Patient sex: F
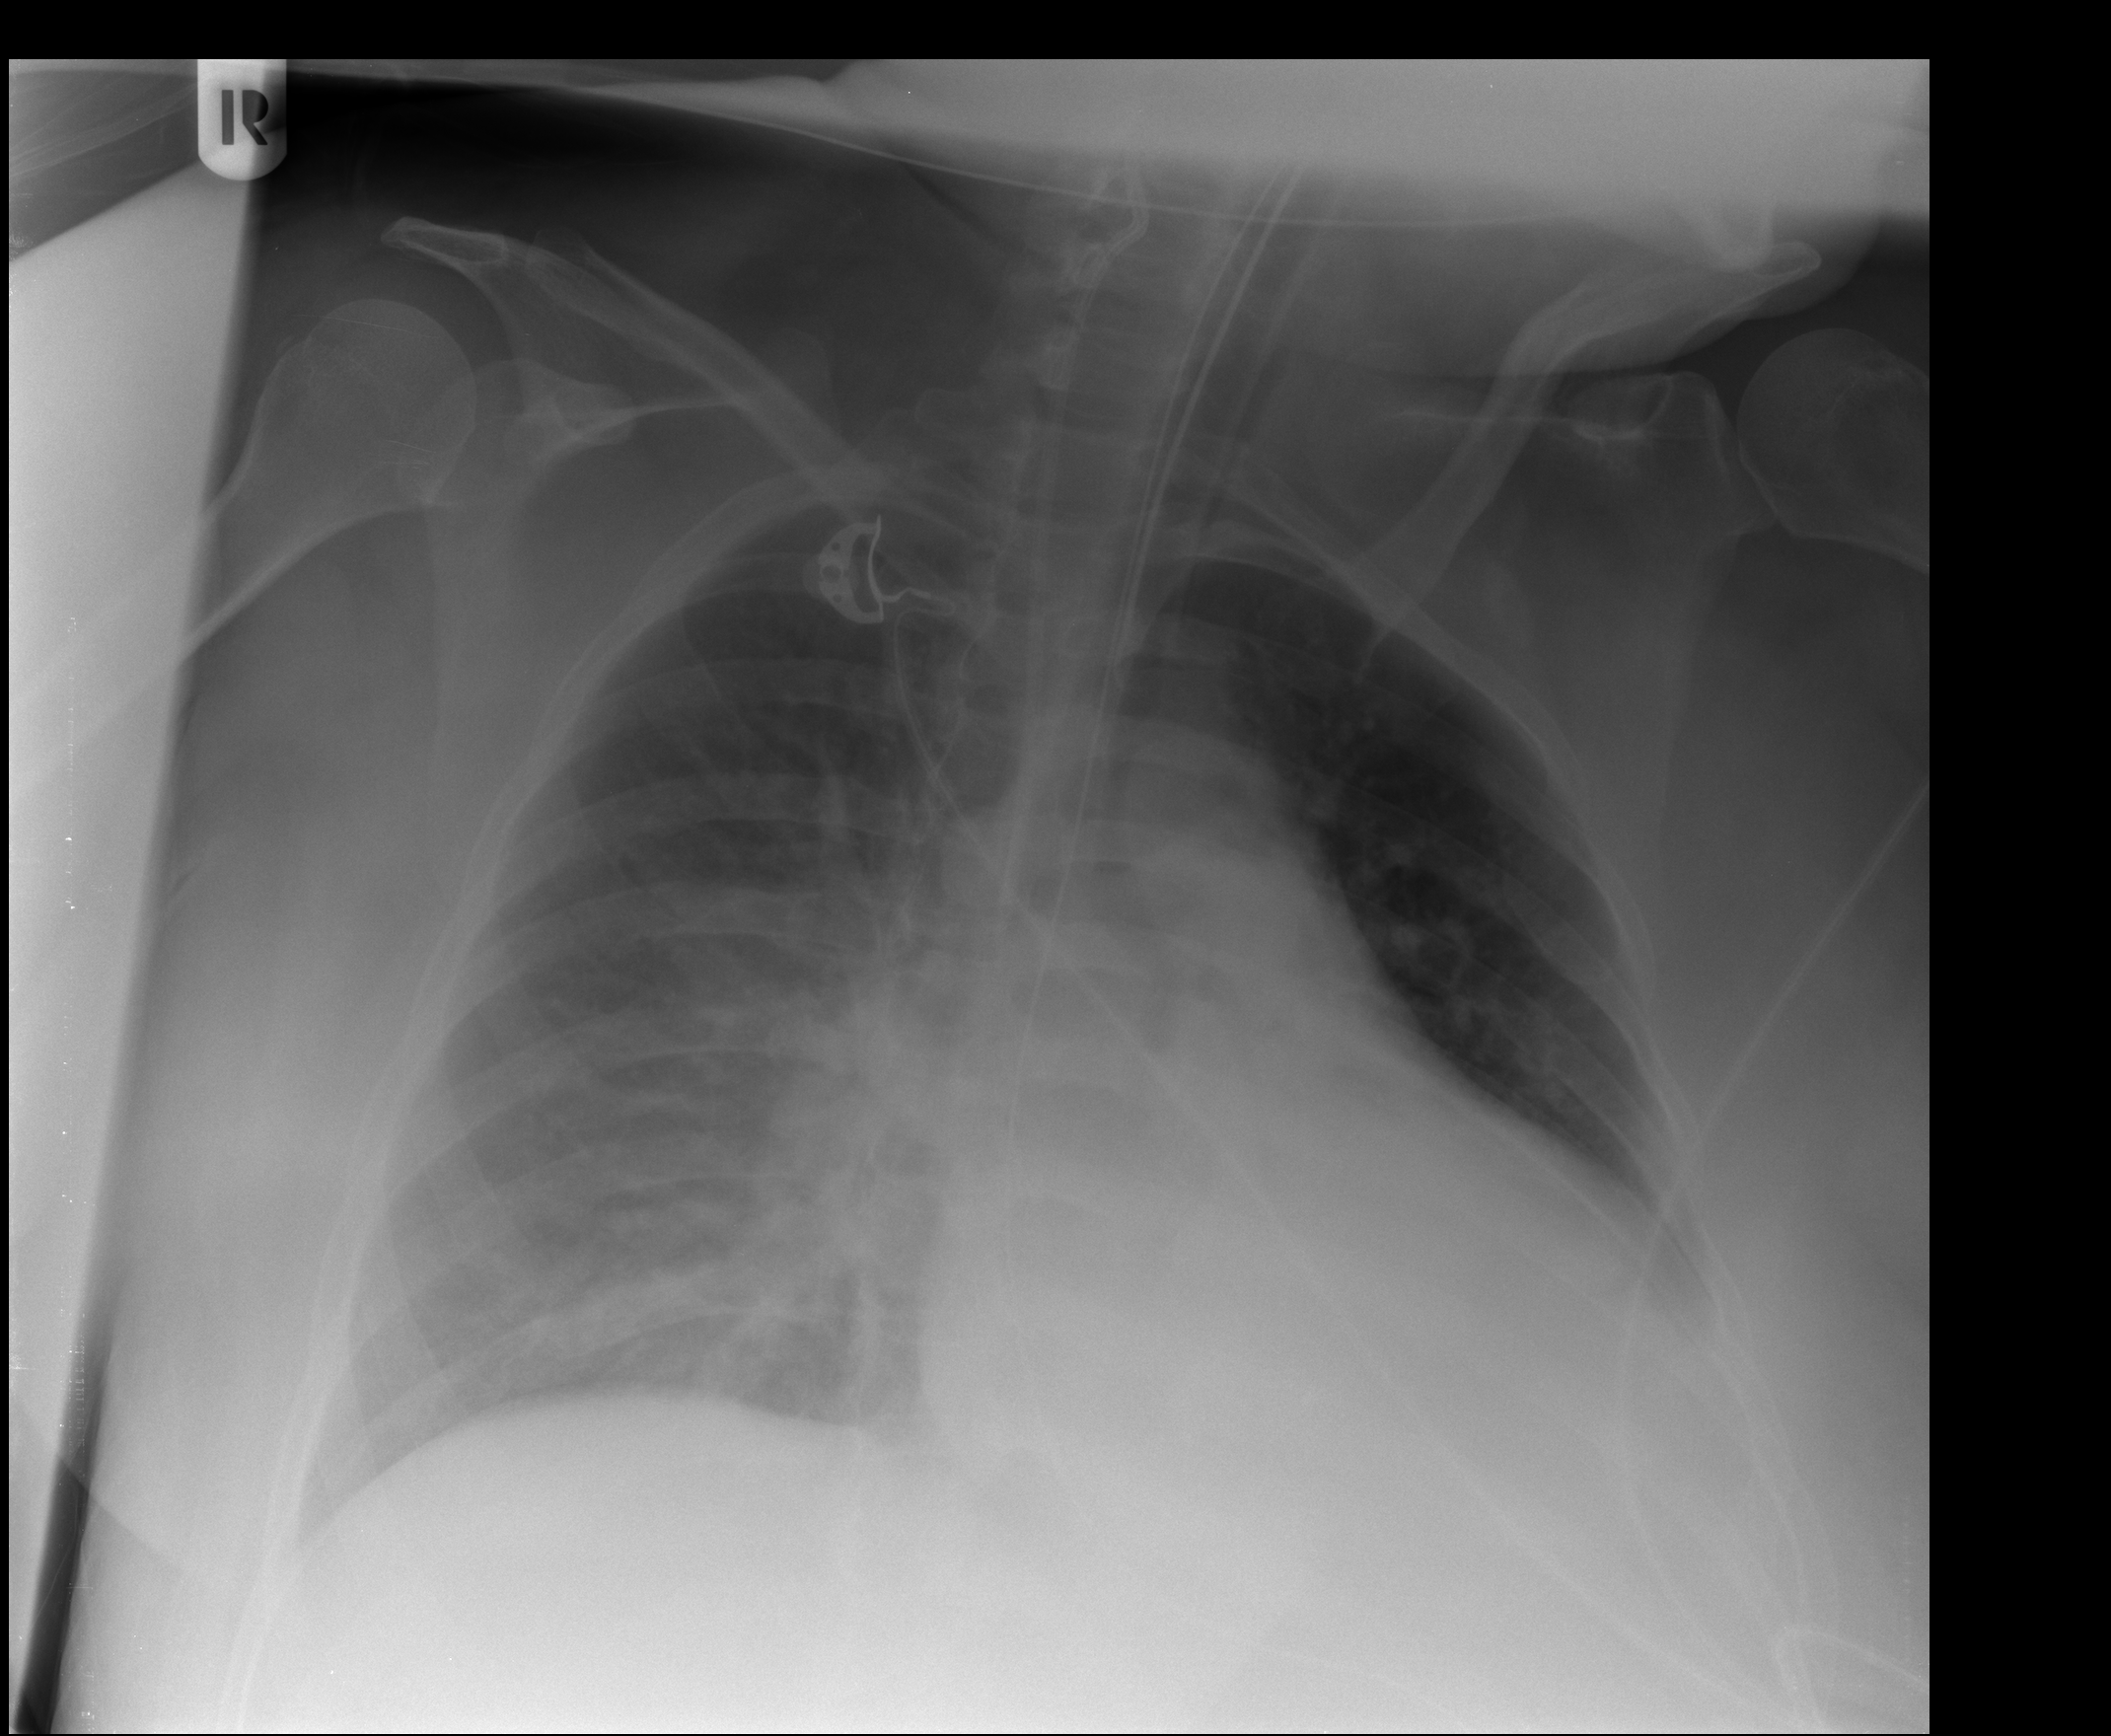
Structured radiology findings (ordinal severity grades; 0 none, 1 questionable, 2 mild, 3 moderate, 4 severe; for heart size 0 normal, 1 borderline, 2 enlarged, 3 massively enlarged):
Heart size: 3
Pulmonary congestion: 2
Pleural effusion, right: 0
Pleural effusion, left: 1
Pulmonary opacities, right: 3
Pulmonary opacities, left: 0
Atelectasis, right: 2
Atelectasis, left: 2